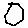
Label: hexagon